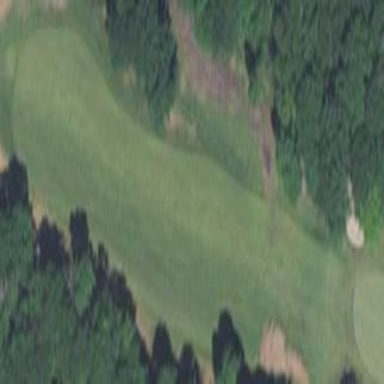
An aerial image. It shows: Grassy area designated as golf fairway.